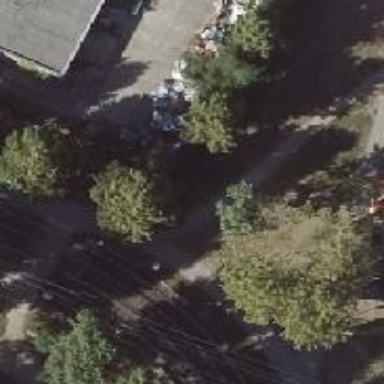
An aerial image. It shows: Dirt footway.